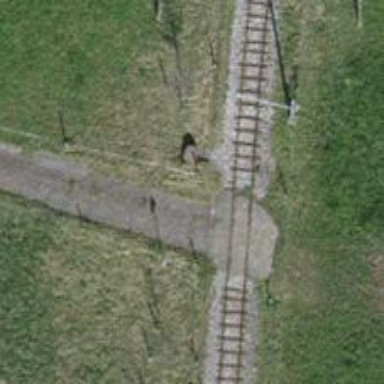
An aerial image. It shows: Level crossing along the railway.